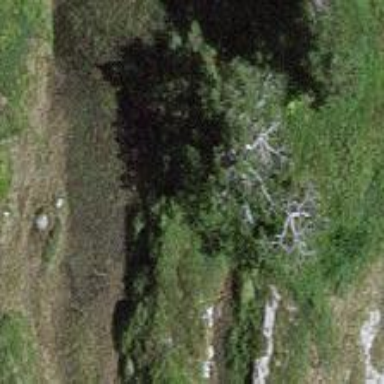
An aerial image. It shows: Beautiful tree in nature.